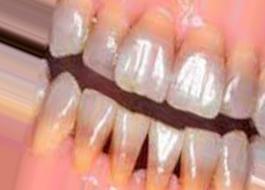
Condition: Tooth Discoloration